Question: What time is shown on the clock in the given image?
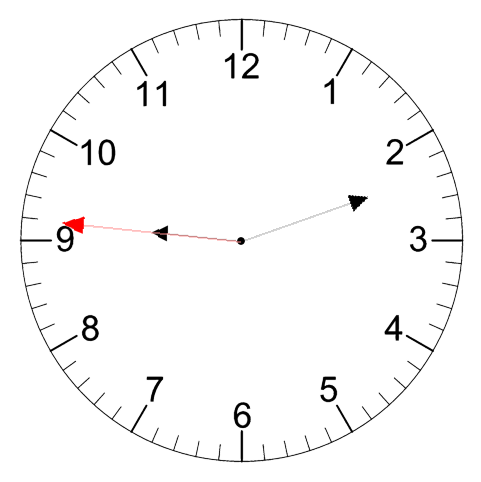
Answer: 09:11:46